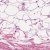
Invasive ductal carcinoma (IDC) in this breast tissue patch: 0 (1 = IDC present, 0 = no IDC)